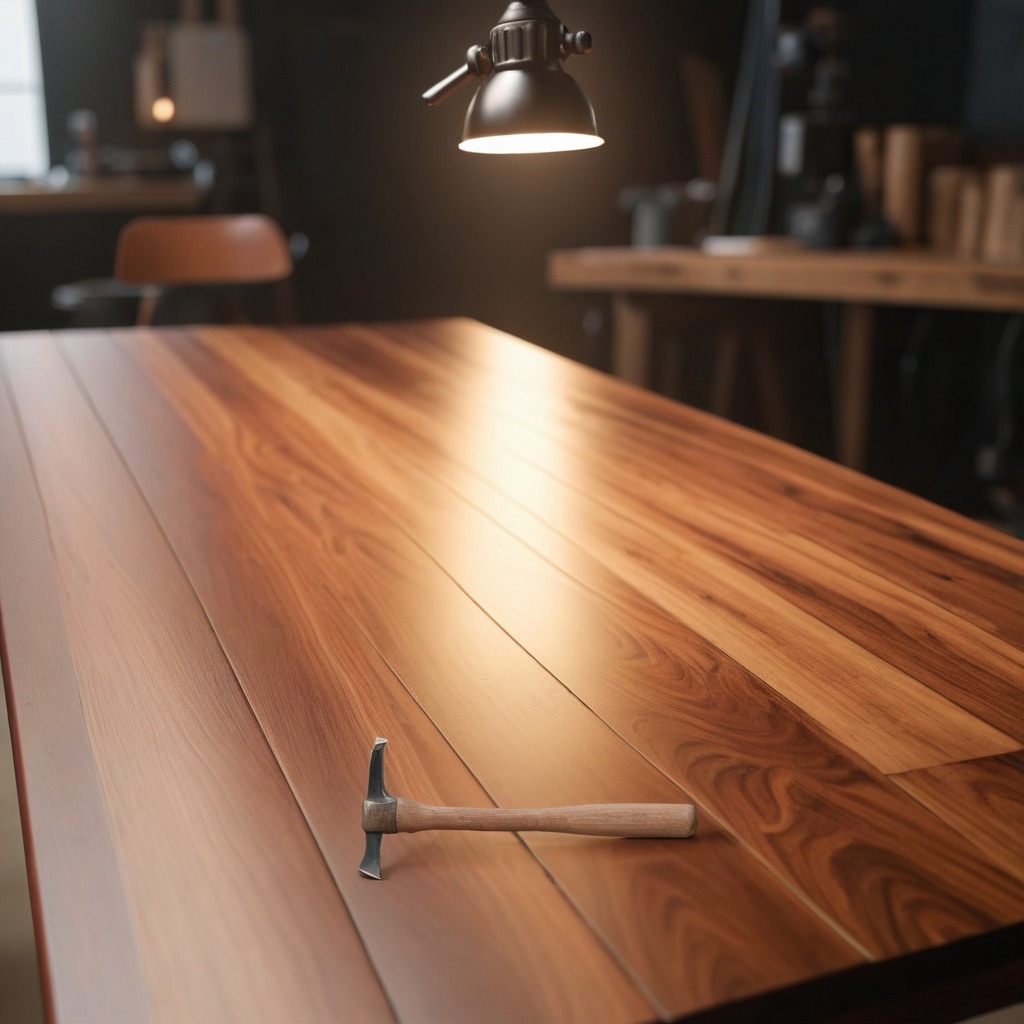
A hammer lies on the wooden table in a carpentry studio.